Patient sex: F
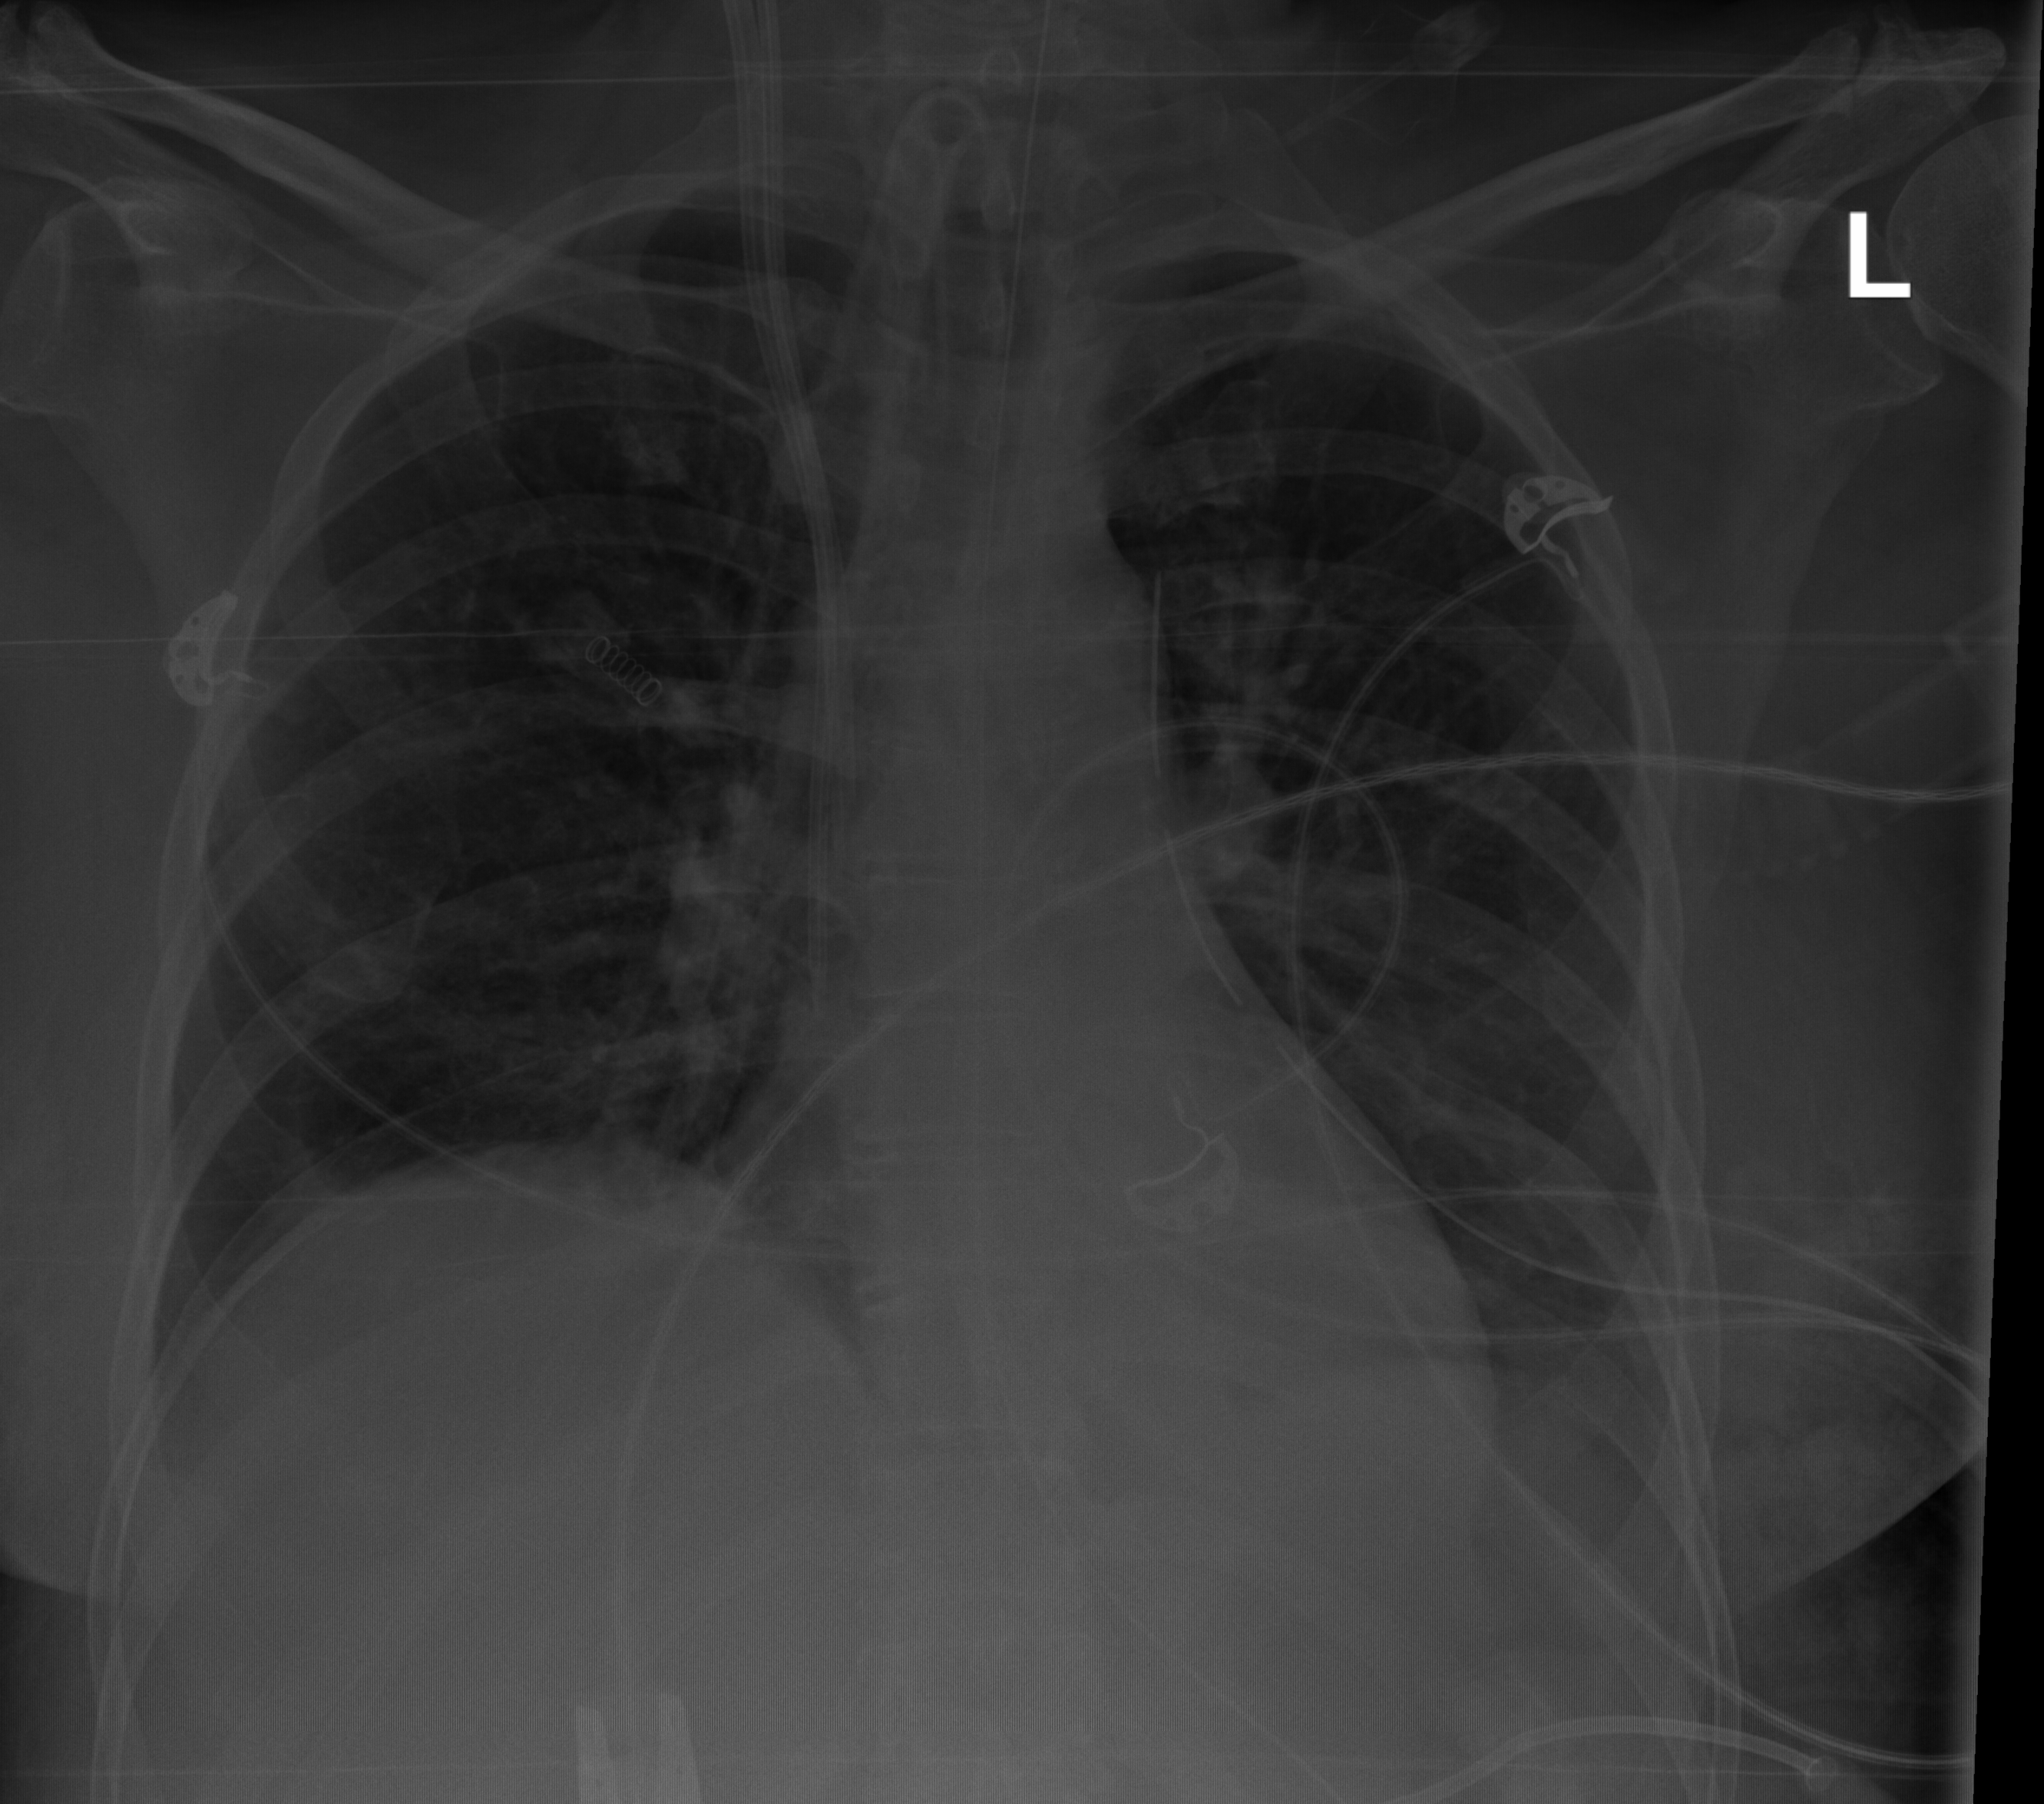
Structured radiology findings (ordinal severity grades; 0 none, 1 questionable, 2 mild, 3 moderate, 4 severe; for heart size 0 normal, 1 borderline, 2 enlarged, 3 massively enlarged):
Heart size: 0
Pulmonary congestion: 0
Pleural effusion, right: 0
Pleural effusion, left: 2
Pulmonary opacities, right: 0
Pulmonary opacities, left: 0
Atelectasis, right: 2
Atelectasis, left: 2